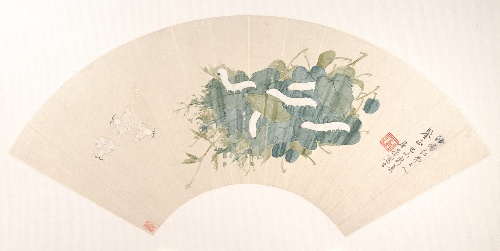
Title: 清  居巢  蠶蛾  扇面|Silkworm
Artist: Ju Chao
Artist bio: Chinese, ca. 1823–1889
Date: dated 1859
Object type: Folding fan mounted as an album leaf
Classification: Paintings
Medium: Folding fan mounted as an album leaf; ink and color on alum paper
Culture: China
Period: Qing dynasty (1644–1911)
Dimensions: 7 1/4 x 21 in. (18.4 x 53.3 cm)
Department: Asian Art
Credit line: Gift of Robert Hatfield Ellsworth, in memory of La Ferne Hatfield Ellsworth, 1986
Accession year: 1986
Repository: Metropolitan Museum of Art, New York, NY
Tags: Insects